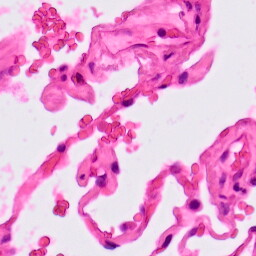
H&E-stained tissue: Lung